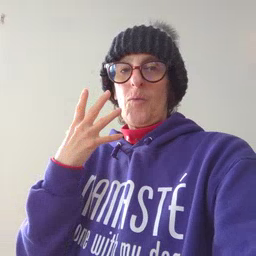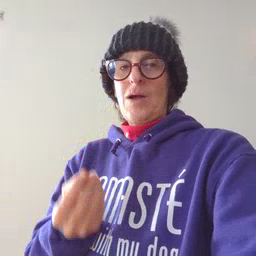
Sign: wet